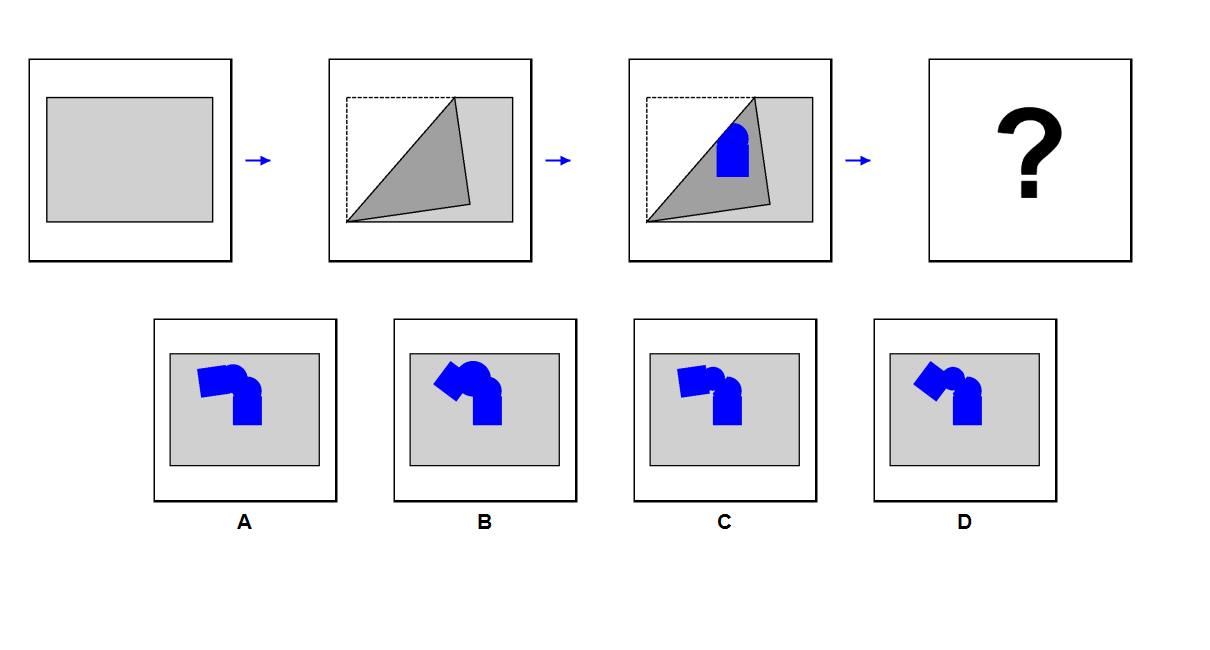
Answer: A